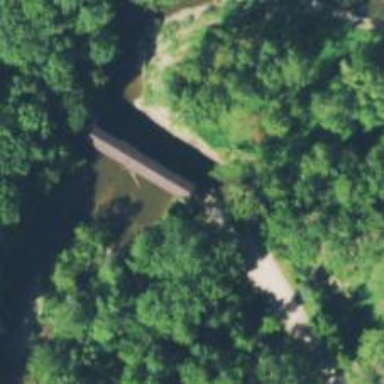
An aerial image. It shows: Covered bridge on residential road.